【题型】选择题　【知识点】解析几何　【难度】easy
已知椭圆$\dfrac{x^2}{a^2}+\dfrac{y^2}{b^2}=1(a>b>0)$的左右焦点分别为$F_1$，$F_2$，椭圆存在点$P$满足$\angle F_1PF_2=120^\circ$，则椭圆的离心率取值范围为( )
A．$\left[\dfrac{\sqrt{2}}{2},\dfrac{\sqrt{3}}{2}\right]$
B．$\left[\dfrac{1}{2},1\right)$
C．$\left[\dfrac{\sqrt{3}}{2},1\right)$
D．$\left[\dfrac{1}{2},\dfrac{\sqrt{3}}{2}\right]$
【解答】

\noindent \textbf{【分析】}根据椭圆的性质可知，当点$P$在短轴顶点（不妨设上顶点$A$）时$\angle F_1PF_2$最大，要使椭圆上存在点$P$，满足$\angle F_1PF_2=120^\circ$，则$\angle F_1AF_2\geqslant120^\circ$，即$\angle F_1AO\geqslant60^\circ$，即可．

\vspace{0.2cm}
\noindent \textbf{【解答】}解：如图根据椭圆的性质可知，当点$P$在短轴顶点（不妨设上顶点$A$）时$\angle F_1PF_2$最大，
要椭圆上存在点$P$，满足$\angle F_1PF_2=120^\circ$，
$\angle F_1AF_2\geqslant120^\circ$，$\angle F_1AO\geqslant60^\circ$，$\sin\angle F_1AO=\dfrac{c}{a}\geqslant\dfrac{\sqrt{3}}{2}$，

\vspace{0.2cm}

\vspace{0.2cm}
\noindent 故椭圆离心率的取值范围是$\left[\dfrac{\sqrt{3}}{2},1\right)$．
故选：C．

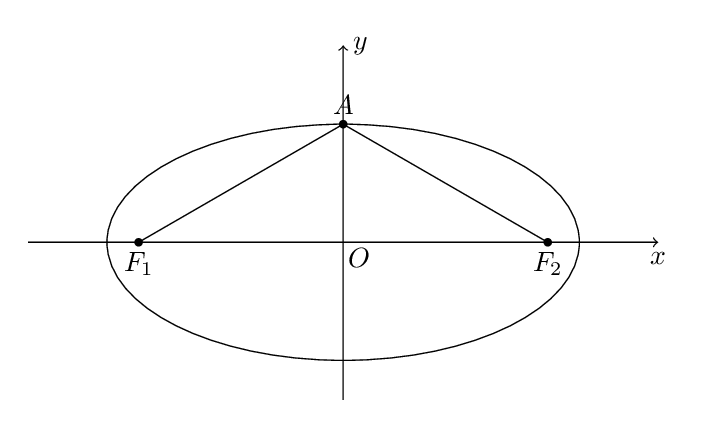